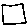
Label: square